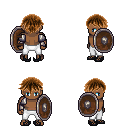
a pixel art fantasy rpg character, male body template, human, dark skin, steel arm armor, white pants, brown short bangs hairstyle, ghillies, shield, four views (front, back, left, right), 2x2 character sprite sheet, small pixel art, hard edges, no anti-aliasing